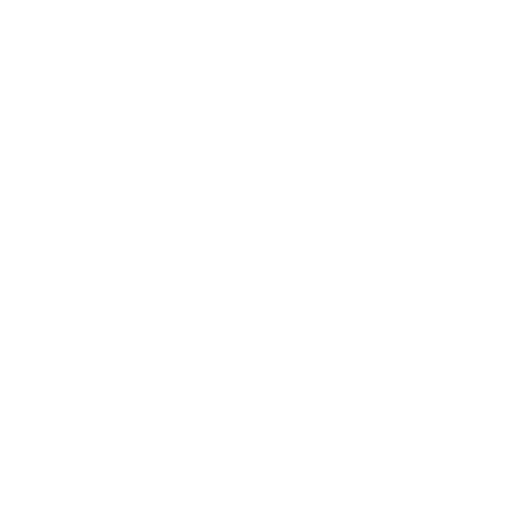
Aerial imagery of island in Alaska named Barren Island containing only unknown